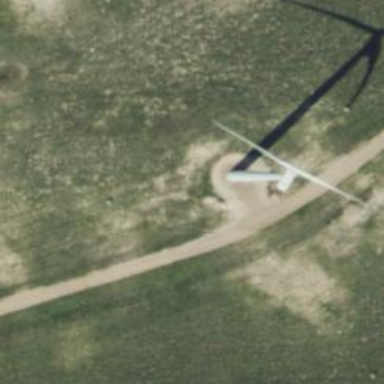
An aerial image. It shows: Wind generator powered by wind. The generator type is horizontal axis and it uses wind turbines.